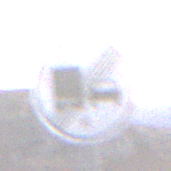
Verkehrszeichen: EndeUeberholverbotKraftfahrzeuge
Umgebung: Outdoor, Nature
Tageszeit: Dusk
Wetter: Clear
Licht: Natural
Jahreszeit: NotSpecified
Kontrast: LowContrast